【题型】证明题　【知识点】立体几何　【难度】easy
如图，在四棱锥 $P-ABCD$ 中，底面 $ABCD$ 为平行四边形，$O$ 是 $AC$ 与 $BD$ 的交点，$\angle ADC=45^{\circ}$，$AD=AC=2$，$PO \perp$ 平面 $ABCD$，$PO=2$，$M$ 是 $PD$ 的中点。

(1) 证明：$PB // \text{平面 } ACM$

(2) 求直线 $AM$ 与平面 $ABCD$ 所成角的大小。
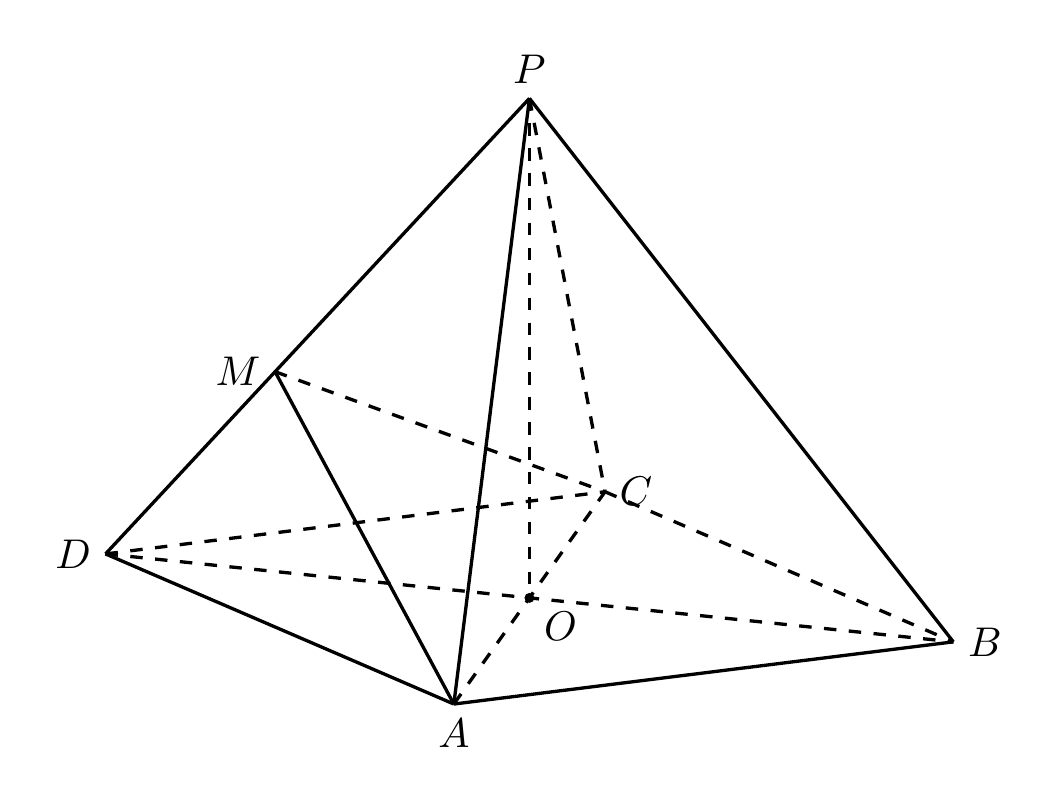
【解答】
\textbf{【详解】}

(1) 连接 $MO$，在平行四边形 $ABCD$ 中，

因为 $O$ 为 $AC$ 与 $BD$ 的交点，
所以 $O$ 为 $BD$ 的中点，
又 $M$ 为 $PD$ 的中点，所以 $PB // MO$。
因为 $PB \not\subset \text{平面 } ACM, MO \subset \text{平面 } ACM$，
所以 $PB // \text{平面 } ACM$。

\vspace{10pt}

(2) 取 $DO$ 中点 $N$，连接 $MN,
AN$，

因为 $M$ 为 $PD$ 的中点，所以 $MN // PO$，且 $MN = \frac{1}{2}PO = 1$，
由 $PO \perp \text{平面 } ABCD$，得 $MN \perp \text{平面 } ABCD$，
所以 $\angle MAN$ 是直线 $AM$ 与平面 $ABCD$ 所成的角。

因为底面 $ABCD$ 为平行四边形，且 $\angle ADC = 45^{\circ}$，$AD = AC = 2$，
所以 $\angle ACD = 45^{\circ}$，则 $\angle DAC = 90^{\circ}$，
在 Rt$\triangle DAO$ 中，$AD = 2, AO = 1$，所以 $DO = \sqrt{5}$，从而 $AN = \frac{1}{2}DO = \frac{\sqrt{5}}{2}$，
因为 $MN \perp \text{平面 } ABCD, AN \subset \text{平面 } ABCD, \therefore MN \perp AN$，
所以在 Rt$\triangle ANM$ 中，$\tan \angle MAN = \frac{MN}{AN} = \frac{1}{\frac{\sqrt{5}}{2}} = \frac{2\sqrt{5}}{5}$，$\because \angle MAN \in \left[0, \frac{\pi}{2}\right]$，
所以直线 $AM$ 与平面 $ABCD$ 所成角大小为 $\arctan \frac{2\sqrt{5}}{5}$。
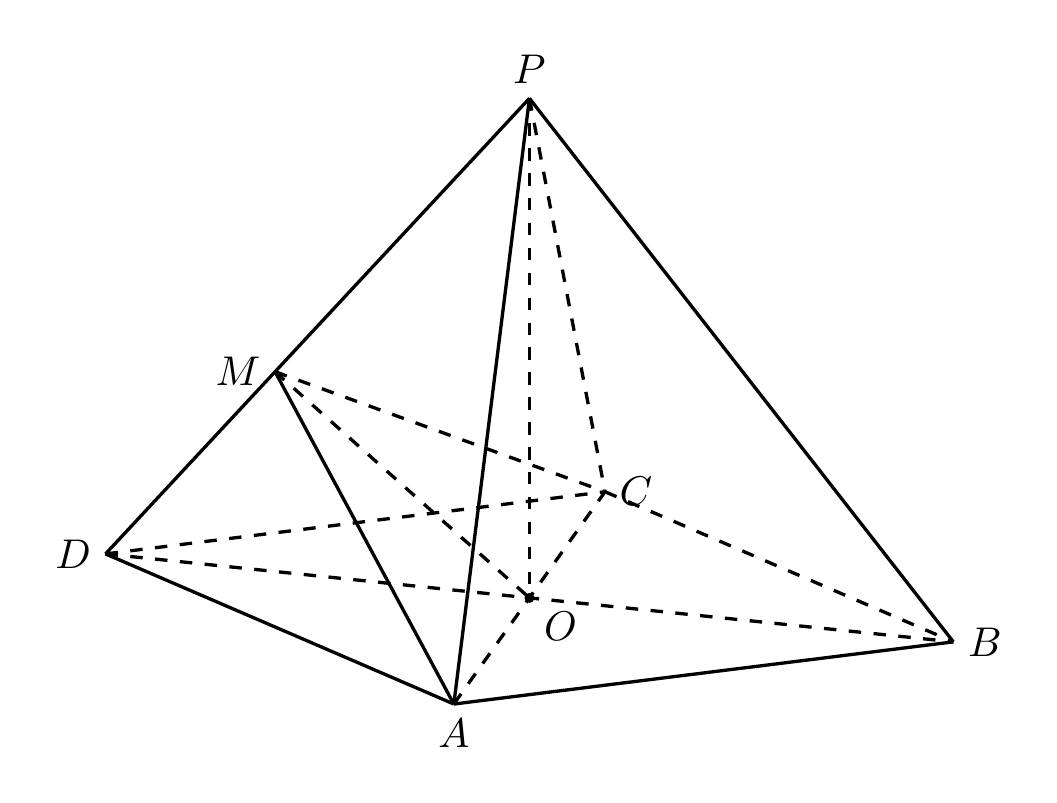
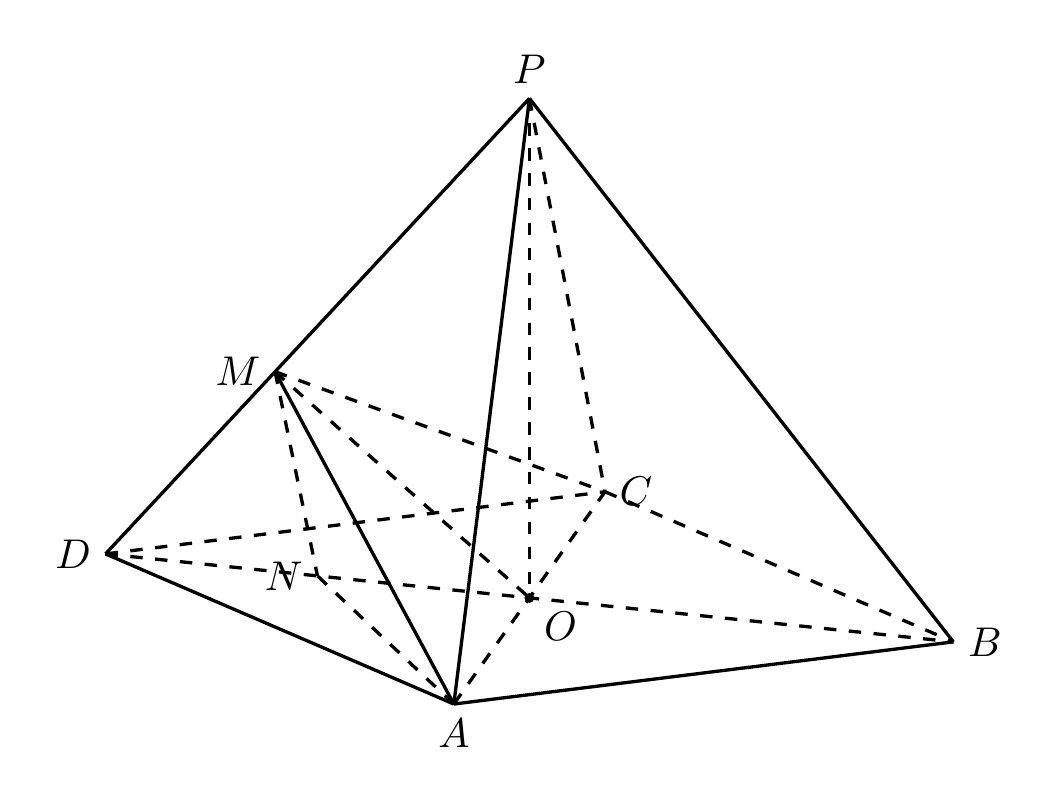